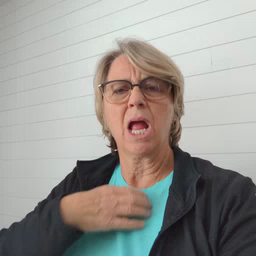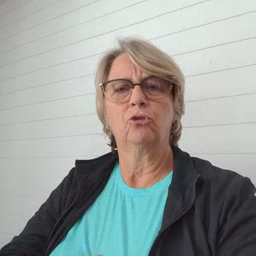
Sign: hungry